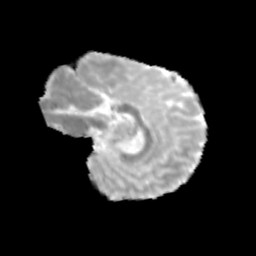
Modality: MD
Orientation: sagittal
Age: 11
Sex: male
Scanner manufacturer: siemens
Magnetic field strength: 3 T
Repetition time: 3.8 s
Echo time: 0.07 s